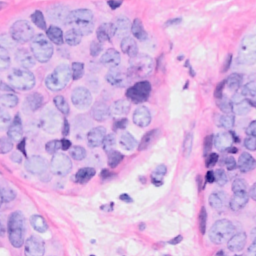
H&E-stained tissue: Breast